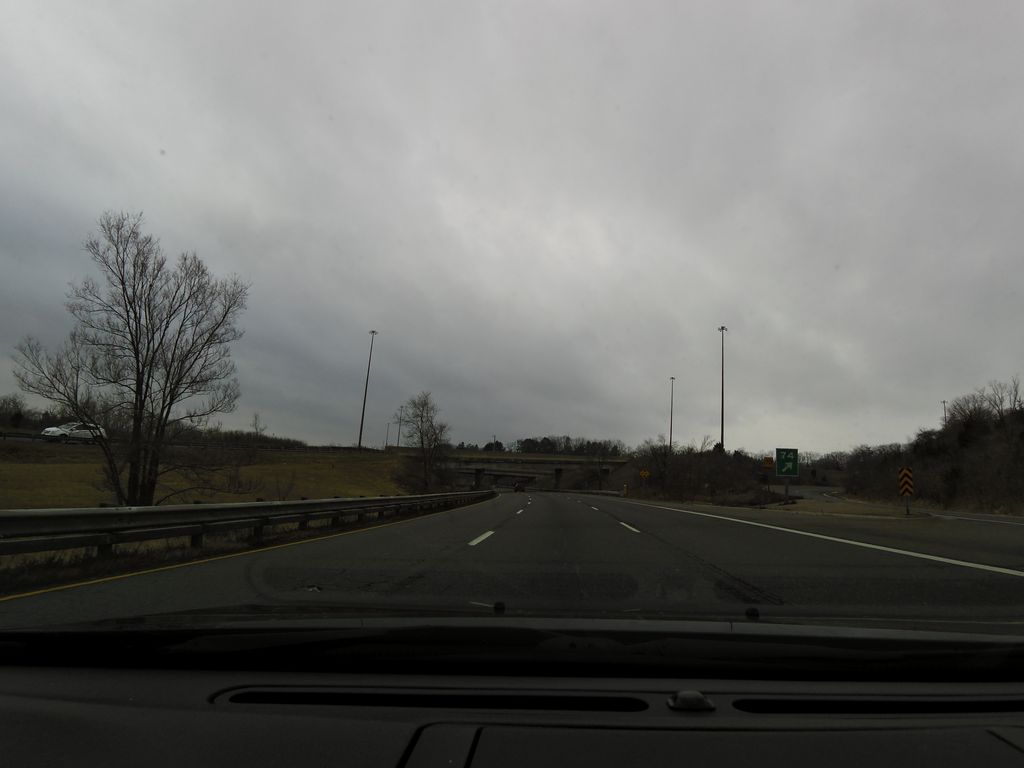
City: hamilton